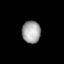
Tissue: lung
Cell type: Endothelial cells
Senescence score: 0.604
Nuclear area (px): 406
Mean DAPI intensity: 163.446